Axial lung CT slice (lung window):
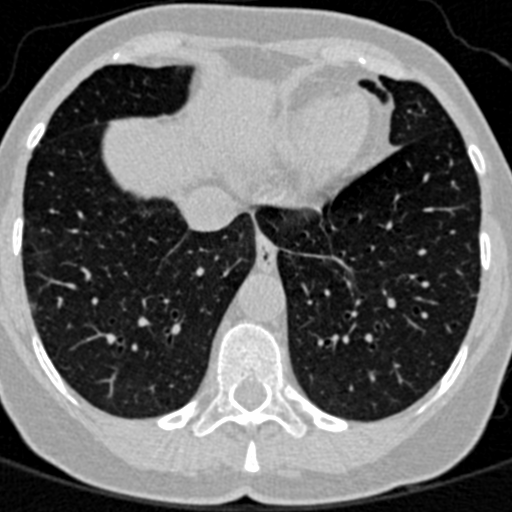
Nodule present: no